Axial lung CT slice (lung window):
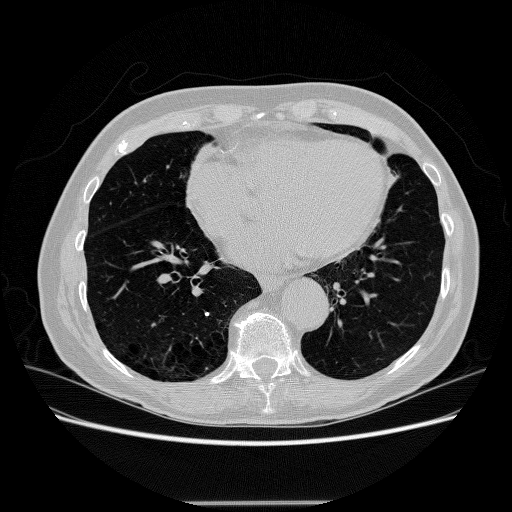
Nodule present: no